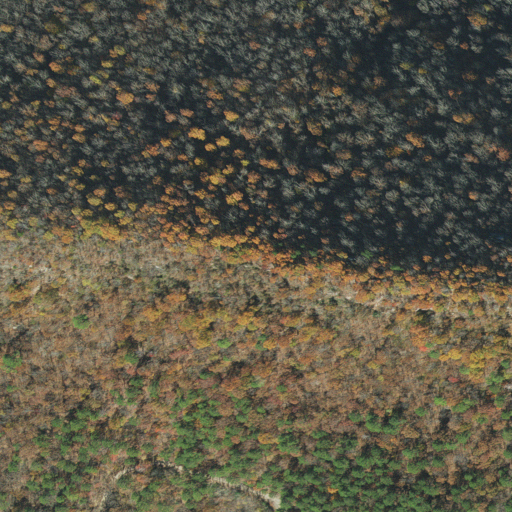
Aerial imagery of ridge(s) in Arkansas named Cossatot Mountains containing deciduous forest, mixed forest, open development, and evergreen forest